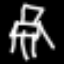
Label: chair